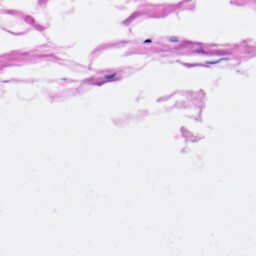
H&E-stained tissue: Heart